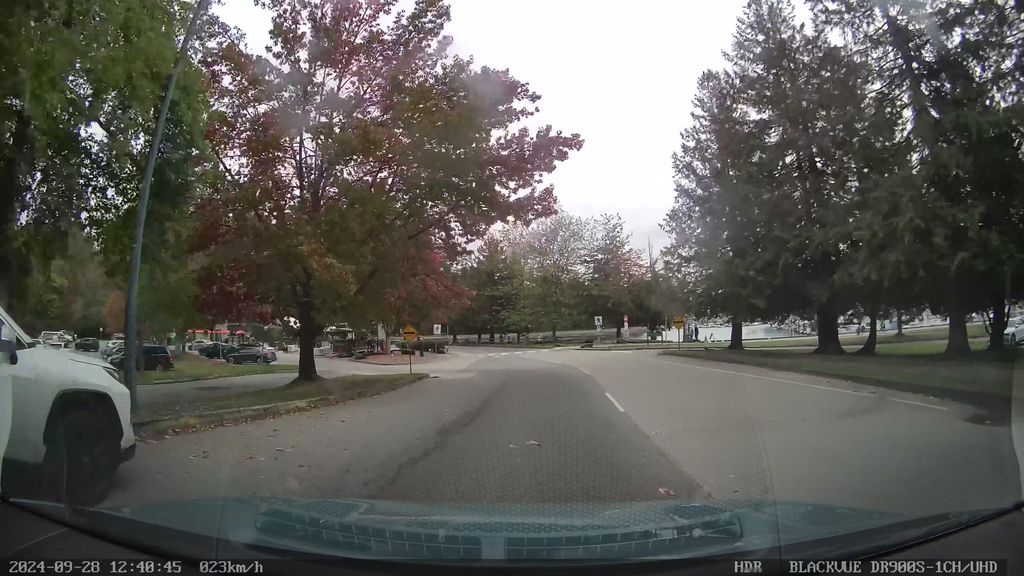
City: vancouver